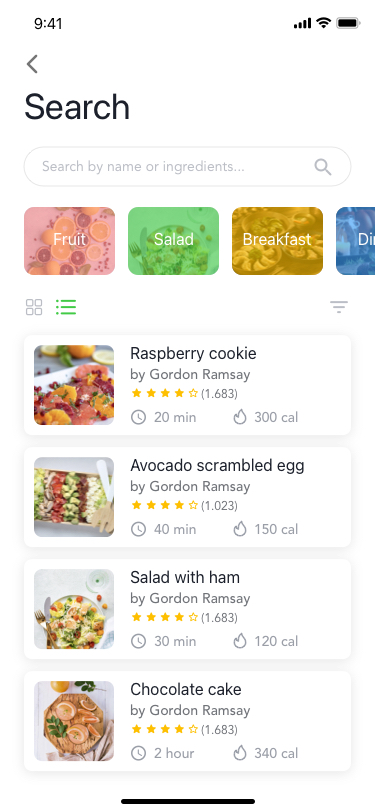
Text in this UI design:
Search
Fruit
Salad
Breakfast
Dinner
Raspberry cookie
by Gordon Ramsay
(1.683)
20 min
300 cal
Avocado scrambled egg
by Gordon Ramsay
(1.023)
40 min
150 cal
Salad with ham
by Gordon Ramsay
(1.683)
30 min
120 cal
Chocolate cake
by Gordon Ramsay
(1.683)
2 hour
340 cal
Search by name or ingredients...